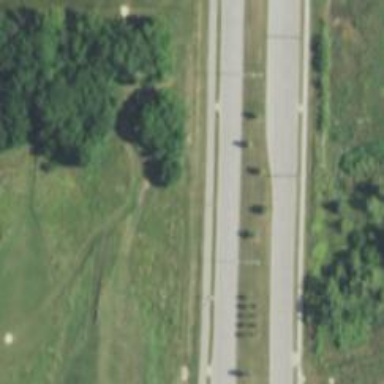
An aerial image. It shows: Disc golf course for leisure activity.